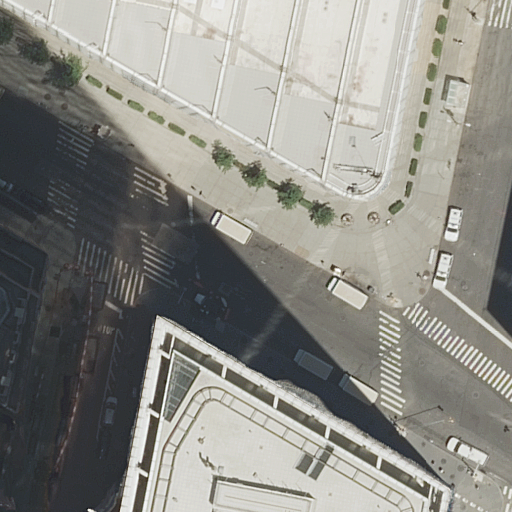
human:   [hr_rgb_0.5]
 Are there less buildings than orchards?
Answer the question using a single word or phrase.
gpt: no

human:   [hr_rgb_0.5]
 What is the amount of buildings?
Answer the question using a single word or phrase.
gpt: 3

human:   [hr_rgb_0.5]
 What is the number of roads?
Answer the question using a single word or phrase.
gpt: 4

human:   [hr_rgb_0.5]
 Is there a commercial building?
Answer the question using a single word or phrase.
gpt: no

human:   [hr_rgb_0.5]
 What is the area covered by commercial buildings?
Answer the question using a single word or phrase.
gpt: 0m2

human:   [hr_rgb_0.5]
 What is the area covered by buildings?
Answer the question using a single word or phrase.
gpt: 10227m2

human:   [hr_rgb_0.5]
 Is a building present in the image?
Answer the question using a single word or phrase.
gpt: yes

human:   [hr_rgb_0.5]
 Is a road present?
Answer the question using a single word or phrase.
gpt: yes

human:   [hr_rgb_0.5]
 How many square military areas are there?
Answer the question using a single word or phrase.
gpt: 0

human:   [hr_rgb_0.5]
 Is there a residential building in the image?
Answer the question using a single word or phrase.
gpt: yes

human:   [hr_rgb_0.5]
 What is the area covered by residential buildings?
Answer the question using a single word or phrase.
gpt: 8769m2

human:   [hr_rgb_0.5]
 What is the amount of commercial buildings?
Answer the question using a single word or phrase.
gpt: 0

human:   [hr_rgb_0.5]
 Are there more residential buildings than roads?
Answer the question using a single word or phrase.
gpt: no

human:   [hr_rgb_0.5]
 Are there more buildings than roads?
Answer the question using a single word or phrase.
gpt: no

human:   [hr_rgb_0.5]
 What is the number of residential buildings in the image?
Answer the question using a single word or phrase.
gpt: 2

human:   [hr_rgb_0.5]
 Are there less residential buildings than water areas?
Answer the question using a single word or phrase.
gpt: no

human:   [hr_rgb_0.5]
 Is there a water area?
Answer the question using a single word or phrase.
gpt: no

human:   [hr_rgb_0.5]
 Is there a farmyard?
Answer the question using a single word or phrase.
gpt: no

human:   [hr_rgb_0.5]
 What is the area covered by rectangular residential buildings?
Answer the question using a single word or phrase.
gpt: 0m2

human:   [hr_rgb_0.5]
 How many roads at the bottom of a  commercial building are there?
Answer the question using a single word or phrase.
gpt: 0

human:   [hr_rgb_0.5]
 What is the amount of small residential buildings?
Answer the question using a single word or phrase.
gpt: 0

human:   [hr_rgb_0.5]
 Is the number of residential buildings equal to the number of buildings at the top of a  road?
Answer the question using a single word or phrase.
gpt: no

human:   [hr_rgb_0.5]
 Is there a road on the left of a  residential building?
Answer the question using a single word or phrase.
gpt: yes

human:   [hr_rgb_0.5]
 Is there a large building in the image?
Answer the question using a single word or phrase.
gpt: yes

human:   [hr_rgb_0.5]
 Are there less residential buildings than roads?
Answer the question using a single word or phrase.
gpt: yes

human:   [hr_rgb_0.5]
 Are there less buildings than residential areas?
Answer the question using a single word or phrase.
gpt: no

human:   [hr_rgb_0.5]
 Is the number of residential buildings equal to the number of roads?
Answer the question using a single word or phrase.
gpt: no

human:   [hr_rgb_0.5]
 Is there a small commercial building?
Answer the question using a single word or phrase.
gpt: no

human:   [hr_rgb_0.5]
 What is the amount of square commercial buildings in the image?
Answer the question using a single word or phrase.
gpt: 0

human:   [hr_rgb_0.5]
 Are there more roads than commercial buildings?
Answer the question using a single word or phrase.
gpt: yes

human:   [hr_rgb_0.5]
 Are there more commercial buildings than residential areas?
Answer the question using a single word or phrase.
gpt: no

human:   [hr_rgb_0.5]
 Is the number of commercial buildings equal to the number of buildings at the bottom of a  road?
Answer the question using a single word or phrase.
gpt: no

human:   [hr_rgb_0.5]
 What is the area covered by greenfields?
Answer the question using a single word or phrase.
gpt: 0m2

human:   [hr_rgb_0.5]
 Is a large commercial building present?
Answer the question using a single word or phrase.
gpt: no

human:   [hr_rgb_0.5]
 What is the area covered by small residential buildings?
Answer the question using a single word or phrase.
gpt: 0m2

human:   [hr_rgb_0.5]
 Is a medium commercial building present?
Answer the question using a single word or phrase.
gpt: no

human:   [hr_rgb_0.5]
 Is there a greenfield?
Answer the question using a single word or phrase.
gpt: no

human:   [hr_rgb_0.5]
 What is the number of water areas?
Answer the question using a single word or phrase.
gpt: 0

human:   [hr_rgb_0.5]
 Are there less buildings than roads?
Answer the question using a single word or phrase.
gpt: yes

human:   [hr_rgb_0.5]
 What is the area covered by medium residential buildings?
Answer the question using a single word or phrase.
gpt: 0m2

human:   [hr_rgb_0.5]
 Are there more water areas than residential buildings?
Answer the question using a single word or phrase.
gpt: no

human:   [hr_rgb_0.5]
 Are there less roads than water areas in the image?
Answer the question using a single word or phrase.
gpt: no

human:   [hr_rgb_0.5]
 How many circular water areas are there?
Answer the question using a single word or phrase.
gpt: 0

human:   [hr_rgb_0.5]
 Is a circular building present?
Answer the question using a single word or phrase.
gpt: no

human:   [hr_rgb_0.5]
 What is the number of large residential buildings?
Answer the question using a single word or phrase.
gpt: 2

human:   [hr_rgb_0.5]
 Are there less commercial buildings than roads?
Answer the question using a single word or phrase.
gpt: yes

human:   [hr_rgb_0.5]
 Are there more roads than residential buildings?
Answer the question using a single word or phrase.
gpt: yes

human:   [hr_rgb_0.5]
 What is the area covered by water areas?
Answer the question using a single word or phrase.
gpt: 0m2

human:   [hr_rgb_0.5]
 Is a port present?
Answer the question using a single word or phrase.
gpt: no

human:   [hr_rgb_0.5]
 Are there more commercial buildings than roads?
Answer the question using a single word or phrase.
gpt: no

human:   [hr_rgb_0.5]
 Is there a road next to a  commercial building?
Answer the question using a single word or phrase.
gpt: no

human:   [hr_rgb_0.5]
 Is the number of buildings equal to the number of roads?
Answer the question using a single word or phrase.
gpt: no

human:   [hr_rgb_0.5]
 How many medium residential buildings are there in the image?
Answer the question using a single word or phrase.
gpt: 0

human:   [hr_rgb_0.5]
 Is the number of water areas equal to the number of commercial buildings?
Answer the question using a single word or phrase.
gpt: yes

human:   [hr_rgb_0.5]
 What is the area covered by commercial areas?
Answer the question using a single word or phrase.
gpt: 0m2

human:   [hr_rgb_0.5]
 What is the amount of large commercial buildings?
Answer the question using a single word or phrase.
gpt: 0

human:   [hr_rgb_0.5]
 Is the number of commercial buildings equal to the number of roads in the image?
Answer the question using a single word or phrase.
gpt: no

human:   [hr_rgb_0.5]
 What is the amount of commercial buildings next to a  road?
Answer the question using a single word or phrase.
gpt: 0

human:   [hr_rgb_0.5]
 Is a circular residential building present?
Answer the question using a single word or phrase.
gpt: no

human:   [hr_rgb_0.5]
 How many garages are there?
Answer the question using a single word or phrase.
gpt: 0

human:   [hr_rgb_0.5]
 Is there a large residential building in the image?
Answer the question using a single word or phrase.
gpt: yes

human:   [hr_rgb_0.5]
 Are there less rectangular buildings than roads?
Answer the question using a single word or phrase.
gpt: yes

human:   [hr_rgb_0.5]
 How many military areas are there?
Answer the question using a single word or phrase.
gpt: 0

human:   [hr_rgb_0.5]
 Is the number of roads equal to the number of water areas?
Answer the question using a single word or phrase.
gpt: no